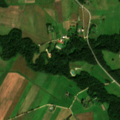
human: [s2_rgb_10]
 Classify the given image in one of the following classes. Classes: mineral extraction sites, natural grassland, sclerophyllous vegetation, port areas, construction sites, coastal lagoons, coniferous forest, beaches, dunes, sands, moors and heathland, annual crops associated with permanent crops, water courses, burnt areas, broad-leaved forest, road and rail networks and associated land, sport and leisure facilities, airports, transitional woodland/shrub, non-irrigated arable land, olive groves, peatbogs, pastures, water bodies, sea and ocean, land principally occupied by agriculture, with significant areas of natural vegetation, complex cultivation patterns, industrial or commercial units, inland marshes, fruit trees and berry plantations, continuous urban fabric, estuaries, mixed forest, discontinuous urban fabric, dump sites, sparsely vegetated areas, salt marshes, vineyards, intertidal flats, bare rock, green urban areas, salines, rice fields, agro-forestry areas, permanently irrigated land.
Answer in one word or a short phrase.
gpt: non-irrigated arable land, complex cultivation patterns, land principally occupied by agriculture, with significant areas of natural vegetation, broad-leaved forest